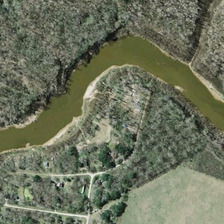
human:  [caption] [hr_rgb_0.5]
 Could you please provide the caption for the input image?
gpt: many green trees are in two sides of a curved green river .

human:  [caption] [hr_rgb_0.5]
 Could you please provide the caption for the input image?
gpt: many green trees are in two sides of a curved green river .

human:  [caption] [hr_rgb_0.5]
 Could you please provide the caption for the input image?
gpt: many green trees are in two sides of a curved green river .

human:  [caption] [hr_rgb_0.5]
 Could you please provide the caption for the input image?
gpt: many green trees are in two sides of a curved green river .

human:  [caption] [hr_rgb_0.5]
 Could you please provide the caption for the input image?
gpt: many green trees are in two sides of a curved green river .